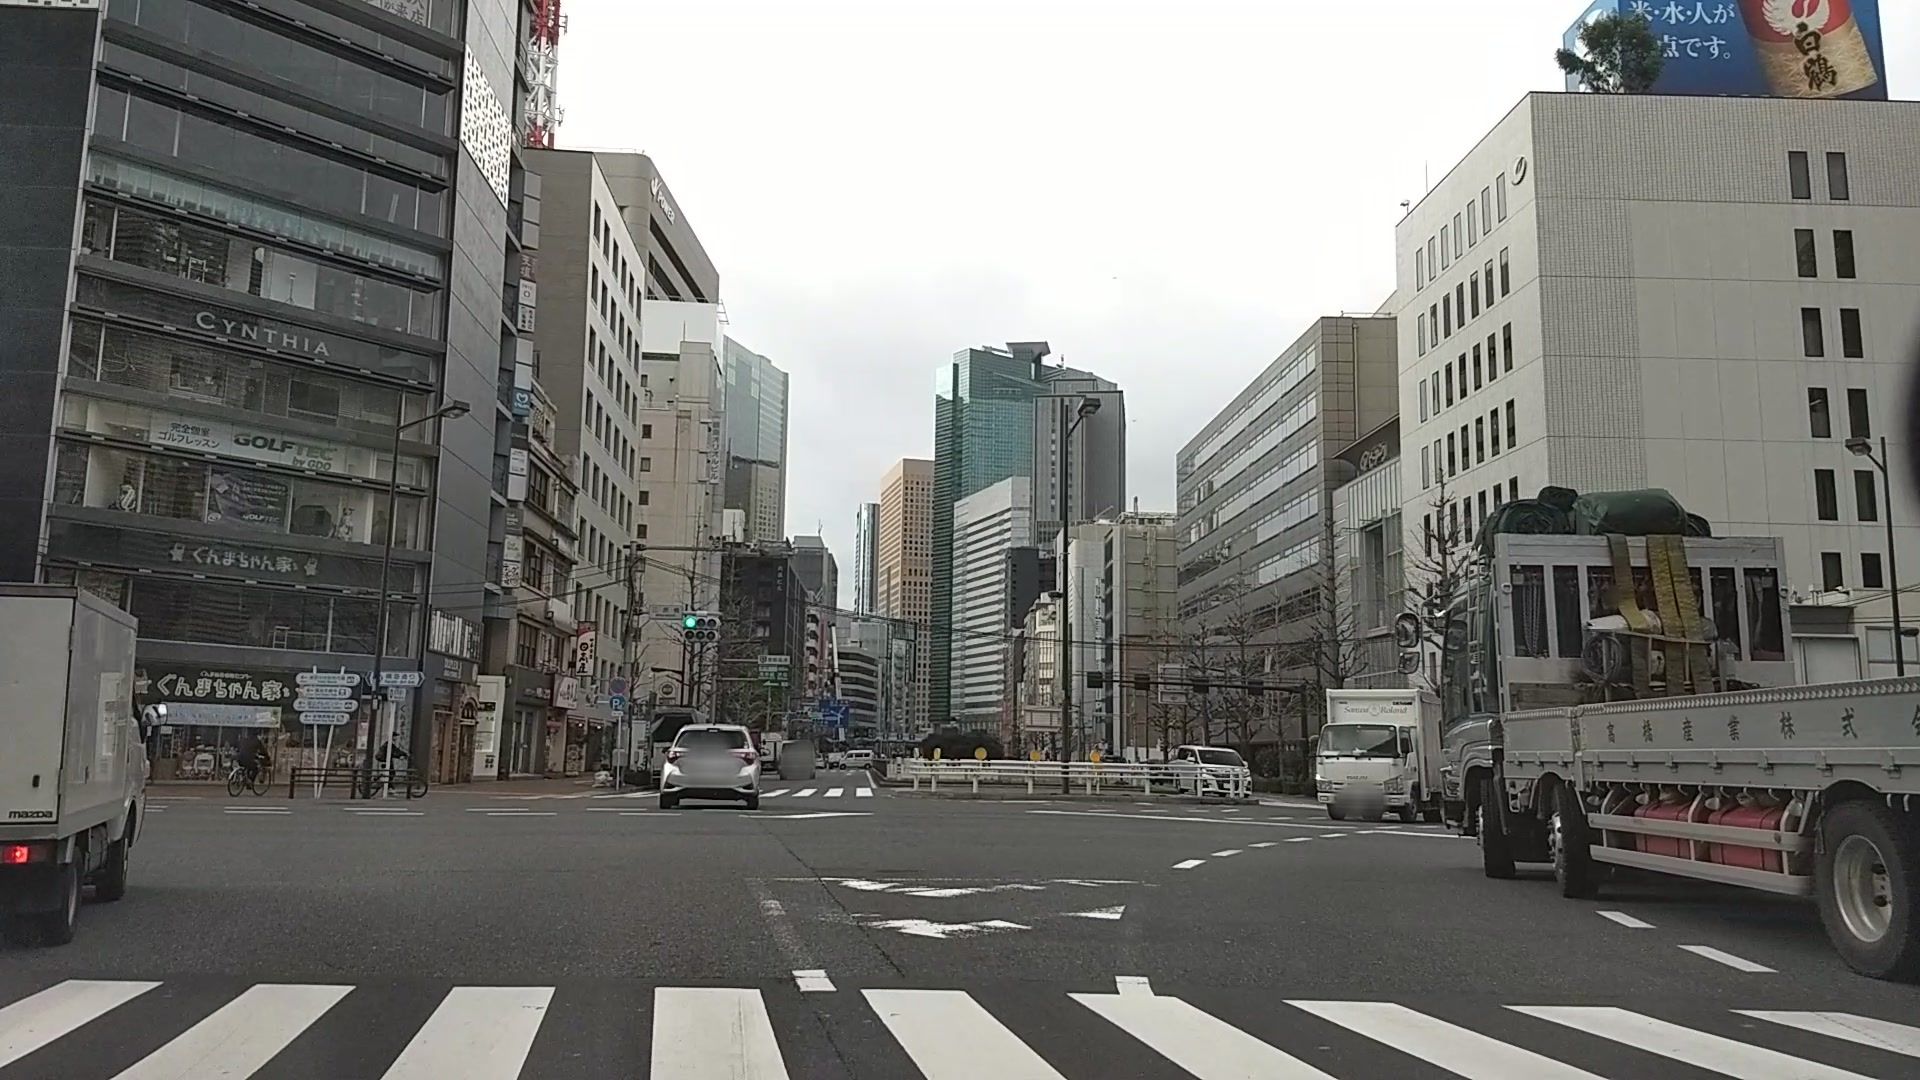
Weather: cloudy
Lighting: day
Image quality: good
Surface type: driving surface
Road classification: primary
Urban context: urban centre
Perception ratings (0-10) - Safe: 5.64, Lively: 7.33, Beautiful: 5.55, Boring: 0.93, Depressing: 5.14, Wealthy: 8.13